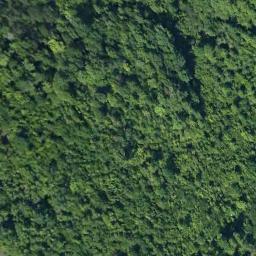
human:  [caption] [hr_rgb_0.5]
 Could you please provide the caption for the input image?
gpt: Many light green trees are in a forest .

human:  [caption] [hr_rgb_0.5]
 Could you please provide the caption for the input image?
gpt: The forest is full of green trees .

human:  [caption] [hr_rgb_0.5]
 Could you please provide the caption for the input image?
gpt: This is a dense forest .

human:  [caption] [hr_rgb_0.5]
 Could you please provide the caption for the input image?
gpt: The forest has a lot of dense green trees of different color depths and heights .

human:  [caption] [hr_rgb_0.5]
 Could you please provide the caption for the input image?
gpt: A dense forest with many green trees .